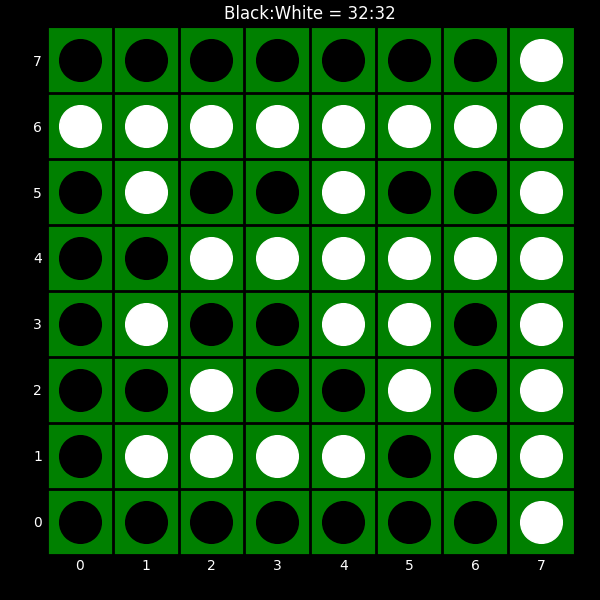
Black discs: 32
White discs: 32